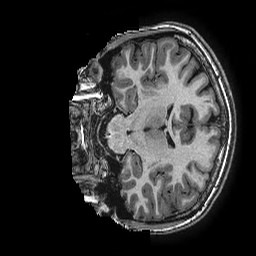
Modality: T1w
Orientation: coronal
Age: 16
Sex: female
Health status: ill
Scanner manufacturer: ge
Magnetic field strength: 3 T
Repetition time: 0.0077 s
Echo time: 0.003436 s